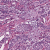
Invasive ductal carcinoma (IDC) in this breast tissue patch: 1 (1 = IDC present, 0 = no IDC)